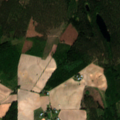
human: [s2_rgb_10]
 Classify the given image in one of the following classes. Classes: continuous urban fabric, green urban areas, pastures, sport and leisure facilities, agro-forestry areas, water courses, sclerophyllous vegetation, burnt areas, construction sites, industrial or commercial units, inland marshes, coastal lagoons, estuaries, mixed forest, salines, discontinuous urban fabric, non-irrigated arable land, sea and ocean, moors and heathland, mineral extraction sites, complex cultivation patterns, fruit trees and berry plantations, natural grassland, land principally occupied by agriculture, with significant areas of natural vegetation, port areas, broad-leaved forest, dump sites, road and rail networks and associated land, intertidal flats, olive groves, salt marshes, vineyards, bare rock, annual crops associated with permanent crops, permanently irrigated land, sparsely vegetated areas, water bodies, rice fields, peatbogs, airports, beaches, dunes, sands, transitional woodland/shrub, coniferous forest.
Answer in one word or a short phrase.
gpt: non-irrigated arable land, land principally occupied by agriculture, with significant areas of natural vegetation, coniferous forest, transitional woodland/shrub